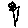
Label: flower